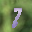
Label: 7